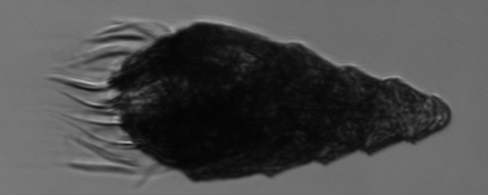
Label: Laboea_strobila